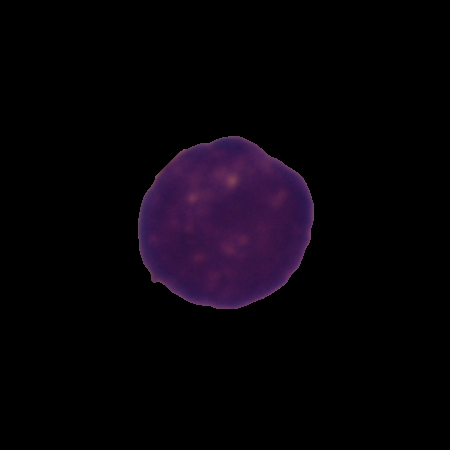
Label: healthy